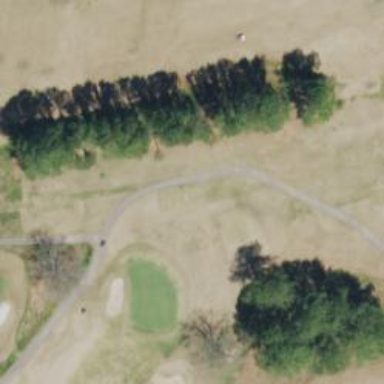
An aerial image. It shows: View of golf hole.